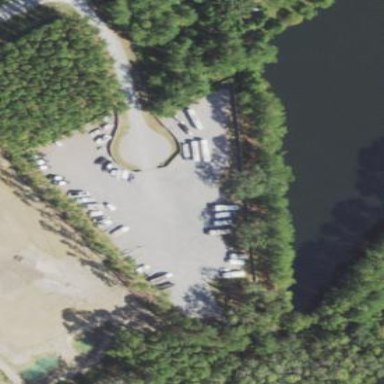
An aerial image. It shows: Boat storage facility.